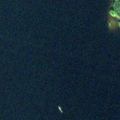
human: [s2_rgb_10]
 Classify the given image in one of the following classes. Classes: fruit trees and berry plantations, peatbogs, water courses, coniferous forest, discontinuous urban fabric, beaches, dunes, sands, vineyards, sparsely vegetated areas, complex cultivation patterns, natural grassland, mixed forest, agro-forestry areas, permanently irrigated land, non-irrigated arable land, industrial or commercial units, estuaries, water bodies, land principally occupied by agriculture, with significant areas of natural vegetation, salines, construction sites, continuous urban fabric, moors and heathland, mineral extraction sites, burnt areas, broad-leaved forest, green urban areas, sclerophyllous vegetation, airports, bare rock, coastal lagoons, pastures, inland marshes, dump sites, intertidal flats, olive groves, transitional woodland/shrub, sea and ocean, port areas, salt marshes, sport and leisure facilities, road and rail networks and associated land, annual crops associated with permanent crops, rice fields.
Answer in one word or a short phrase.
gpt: coniferous forest, water bodies